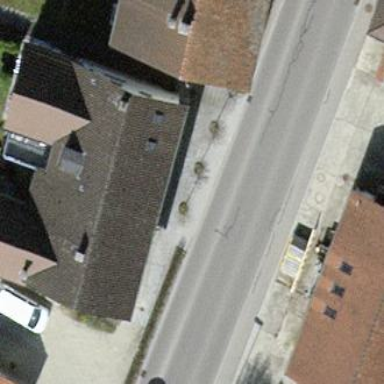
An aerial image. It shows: Semi-detached house with gabled roof.